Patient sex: F
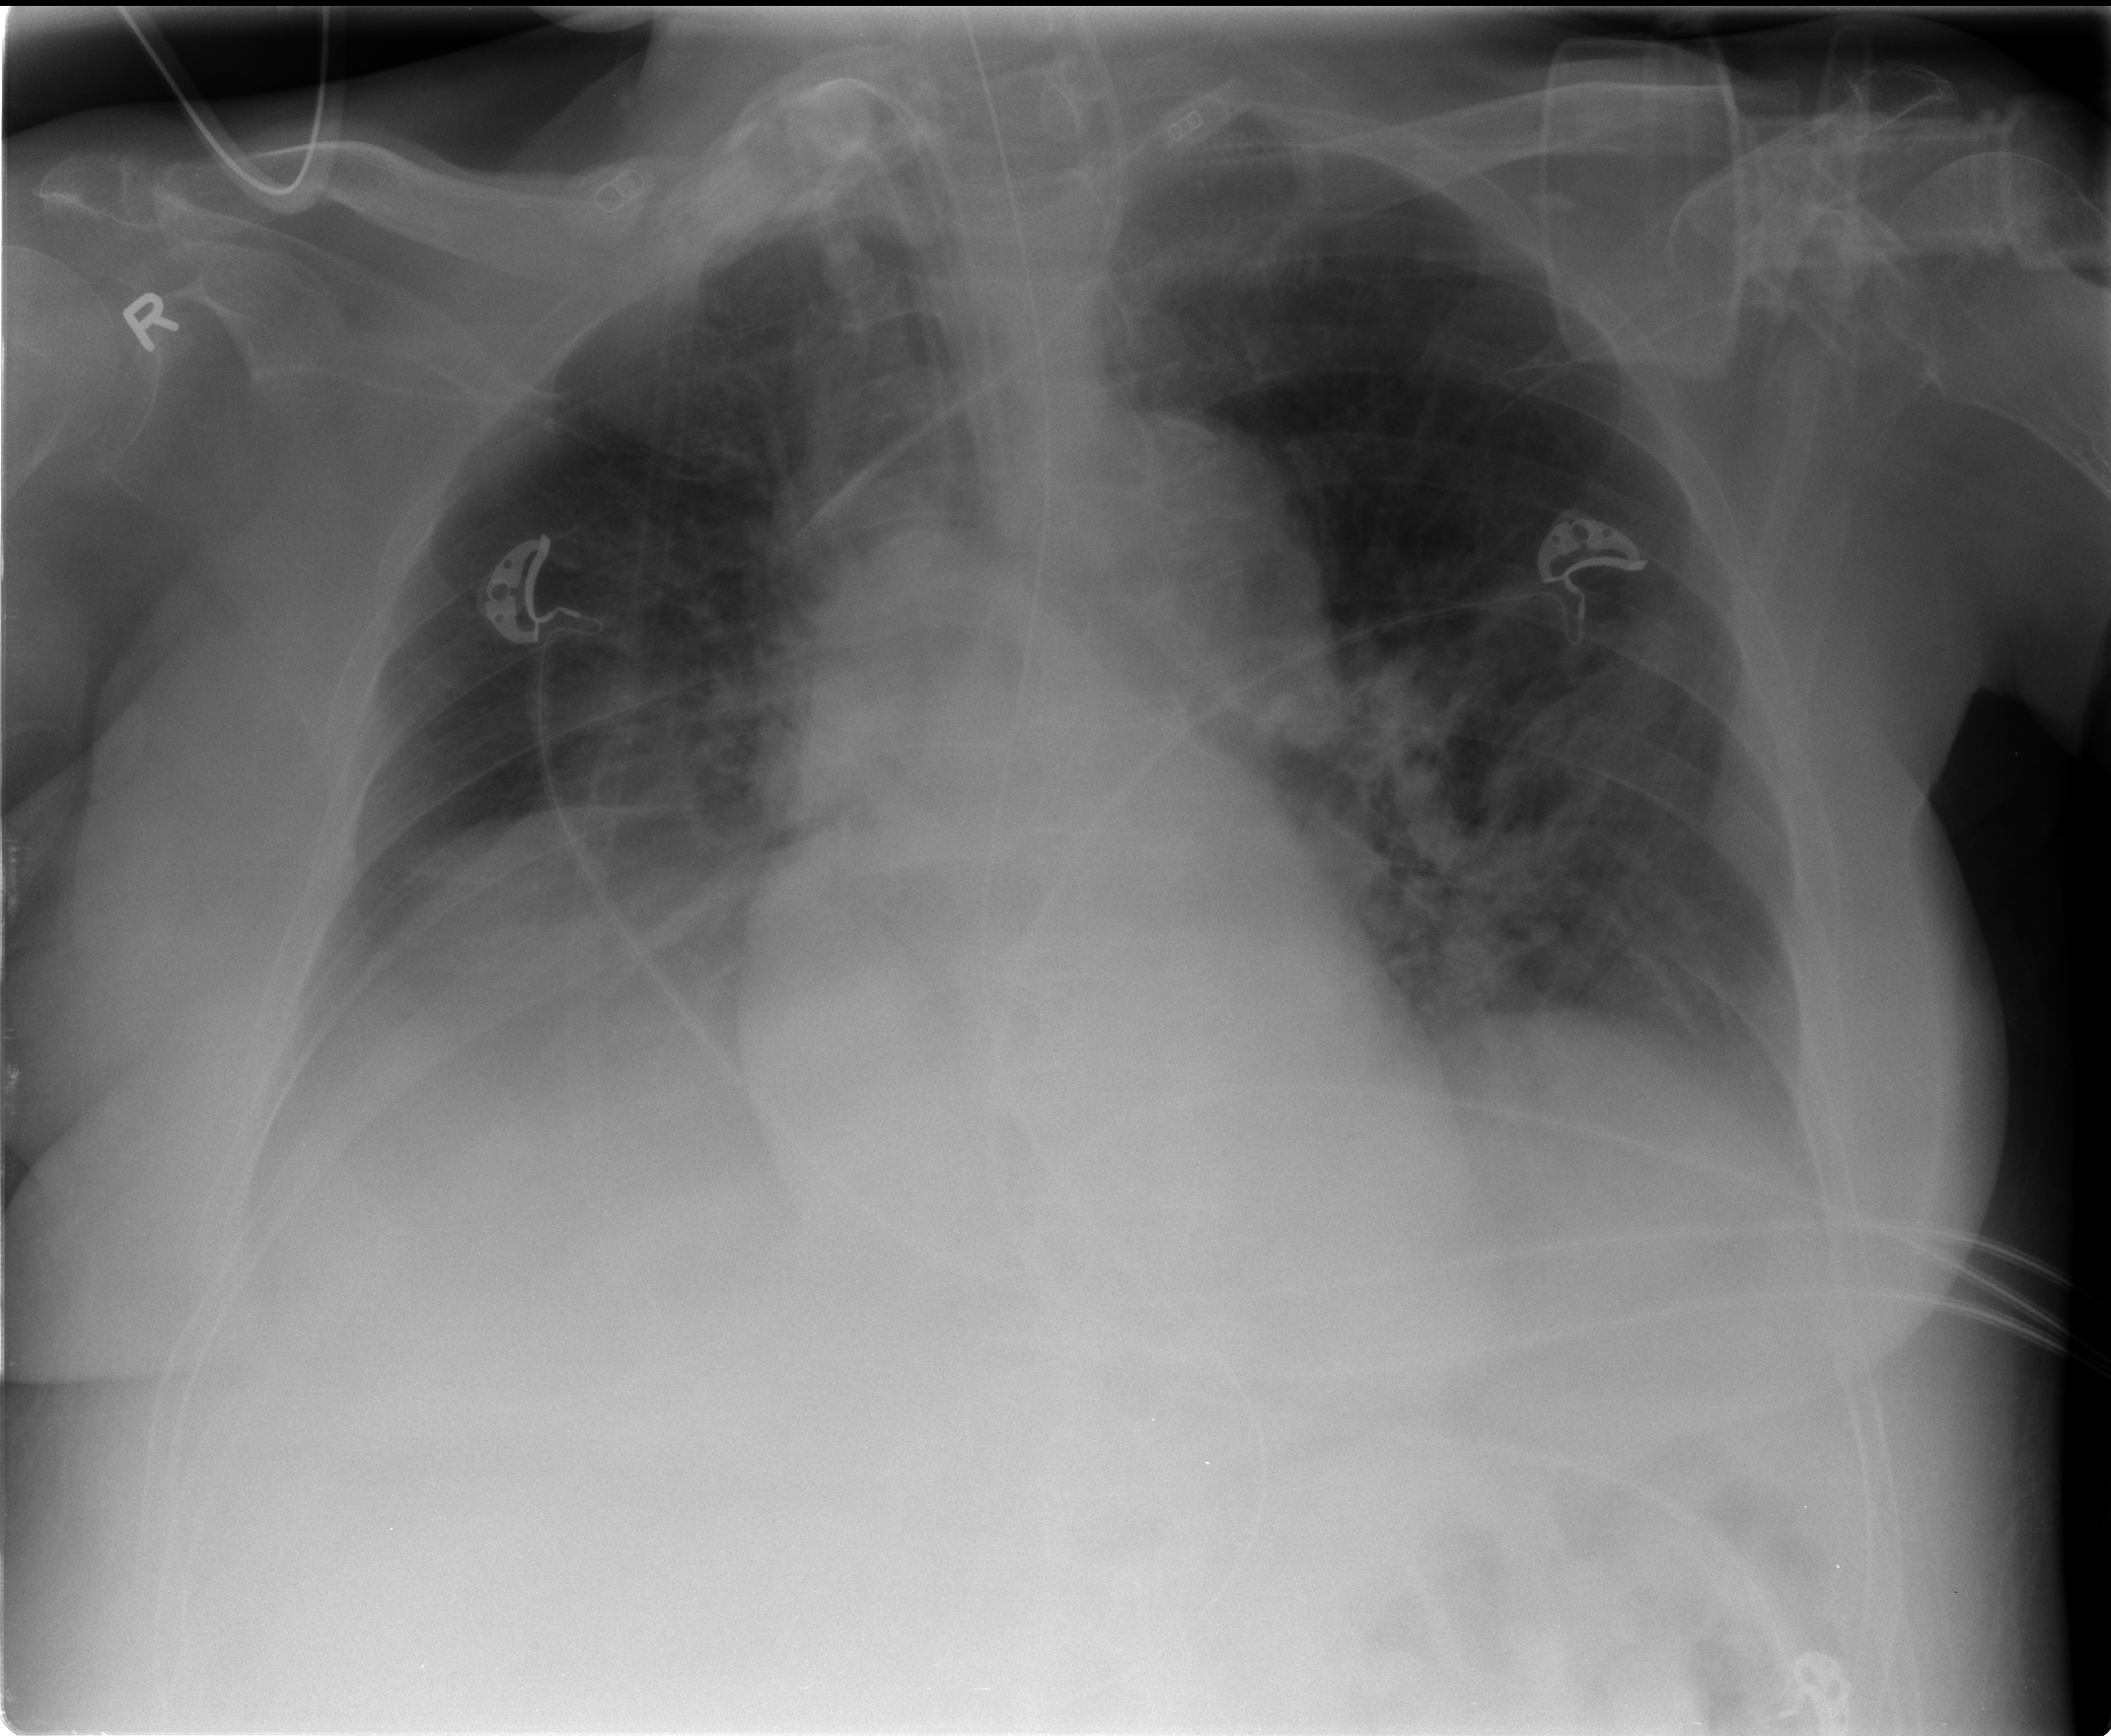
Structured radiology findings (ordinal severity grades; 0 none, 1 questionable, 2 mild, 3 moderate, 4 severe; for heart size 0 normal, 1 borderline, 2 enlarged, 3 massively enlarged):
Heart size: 0
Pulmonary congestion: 2
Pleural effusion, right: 1
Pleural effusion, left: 1
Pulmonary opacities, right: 2
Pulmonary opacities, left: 2
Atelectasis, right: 2
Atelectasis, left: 2